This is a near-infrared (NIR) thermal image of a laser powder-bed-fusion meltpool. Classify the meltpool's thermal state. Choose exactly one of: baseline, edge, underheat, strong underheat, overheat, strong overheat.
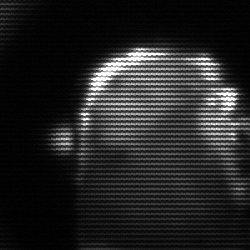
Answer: baseline